Question: I am trying to populate a little matrix in Excel with the values from a list that contains the project priority and the Squad that is supposed to do the project.
The returned value should be the '"priority"' number found in the list.
I have tried index match and it returns the values correctly but I would like to know how to do it without keeping empty spaces.
I am attaching a picture to further explain the issue.
Any help would be appreciated.
Thanks!

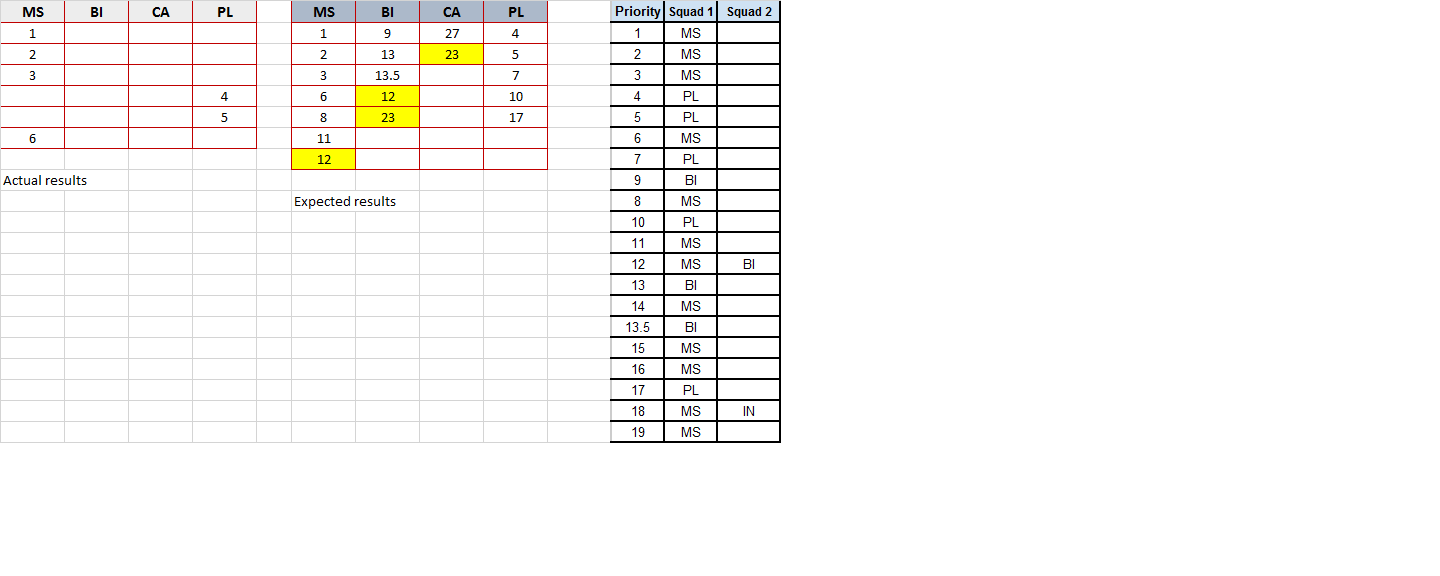
Answer: Use:
'''
=IFERROR(AGGREGATE(15,6,$H$2:$H$25/($I$2:$J$25=A$1),ROW(1:1)),"")
'''
<URL>